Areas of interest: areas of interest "Wuhan Zhongqing Tongda Logistics Co., Ltd."
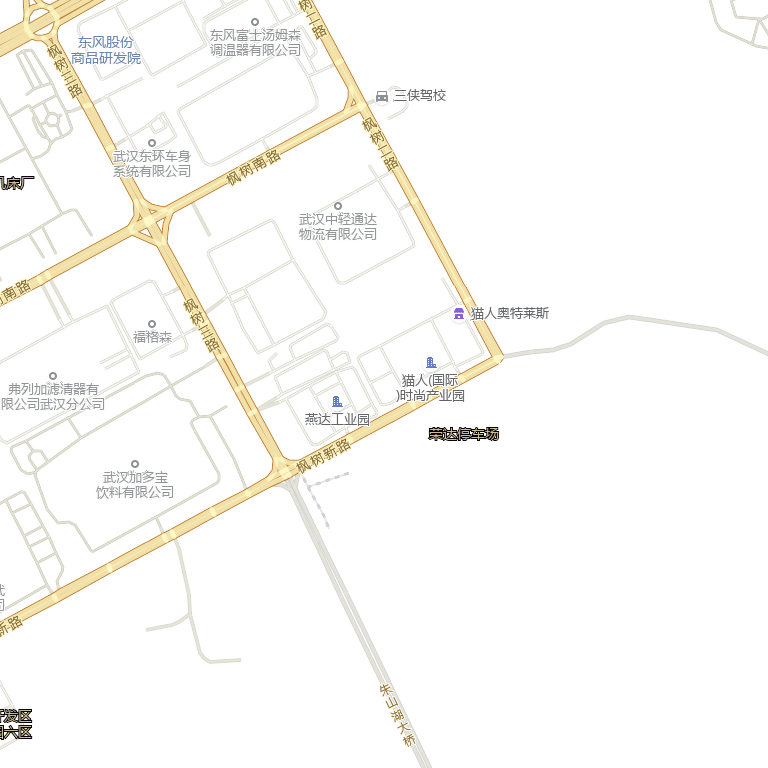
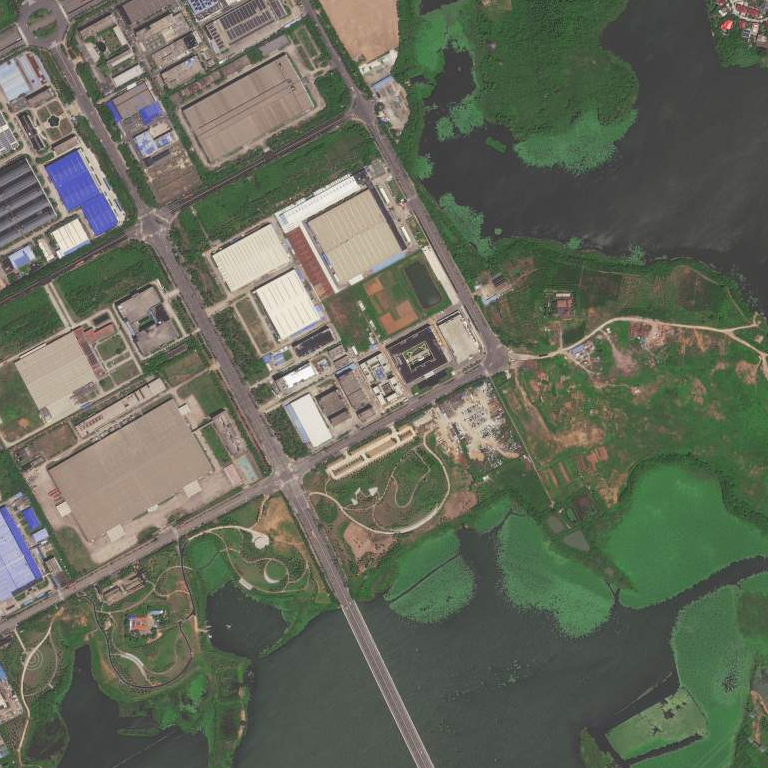